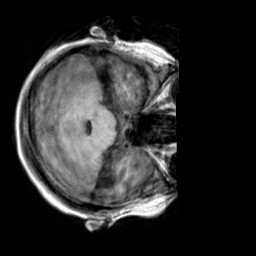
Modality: T1w
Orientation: axial
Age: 25
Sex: female
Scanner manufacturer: siemens
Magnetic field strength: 3 T
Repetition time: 2.3 s
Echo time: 0.00303 s